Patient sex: M
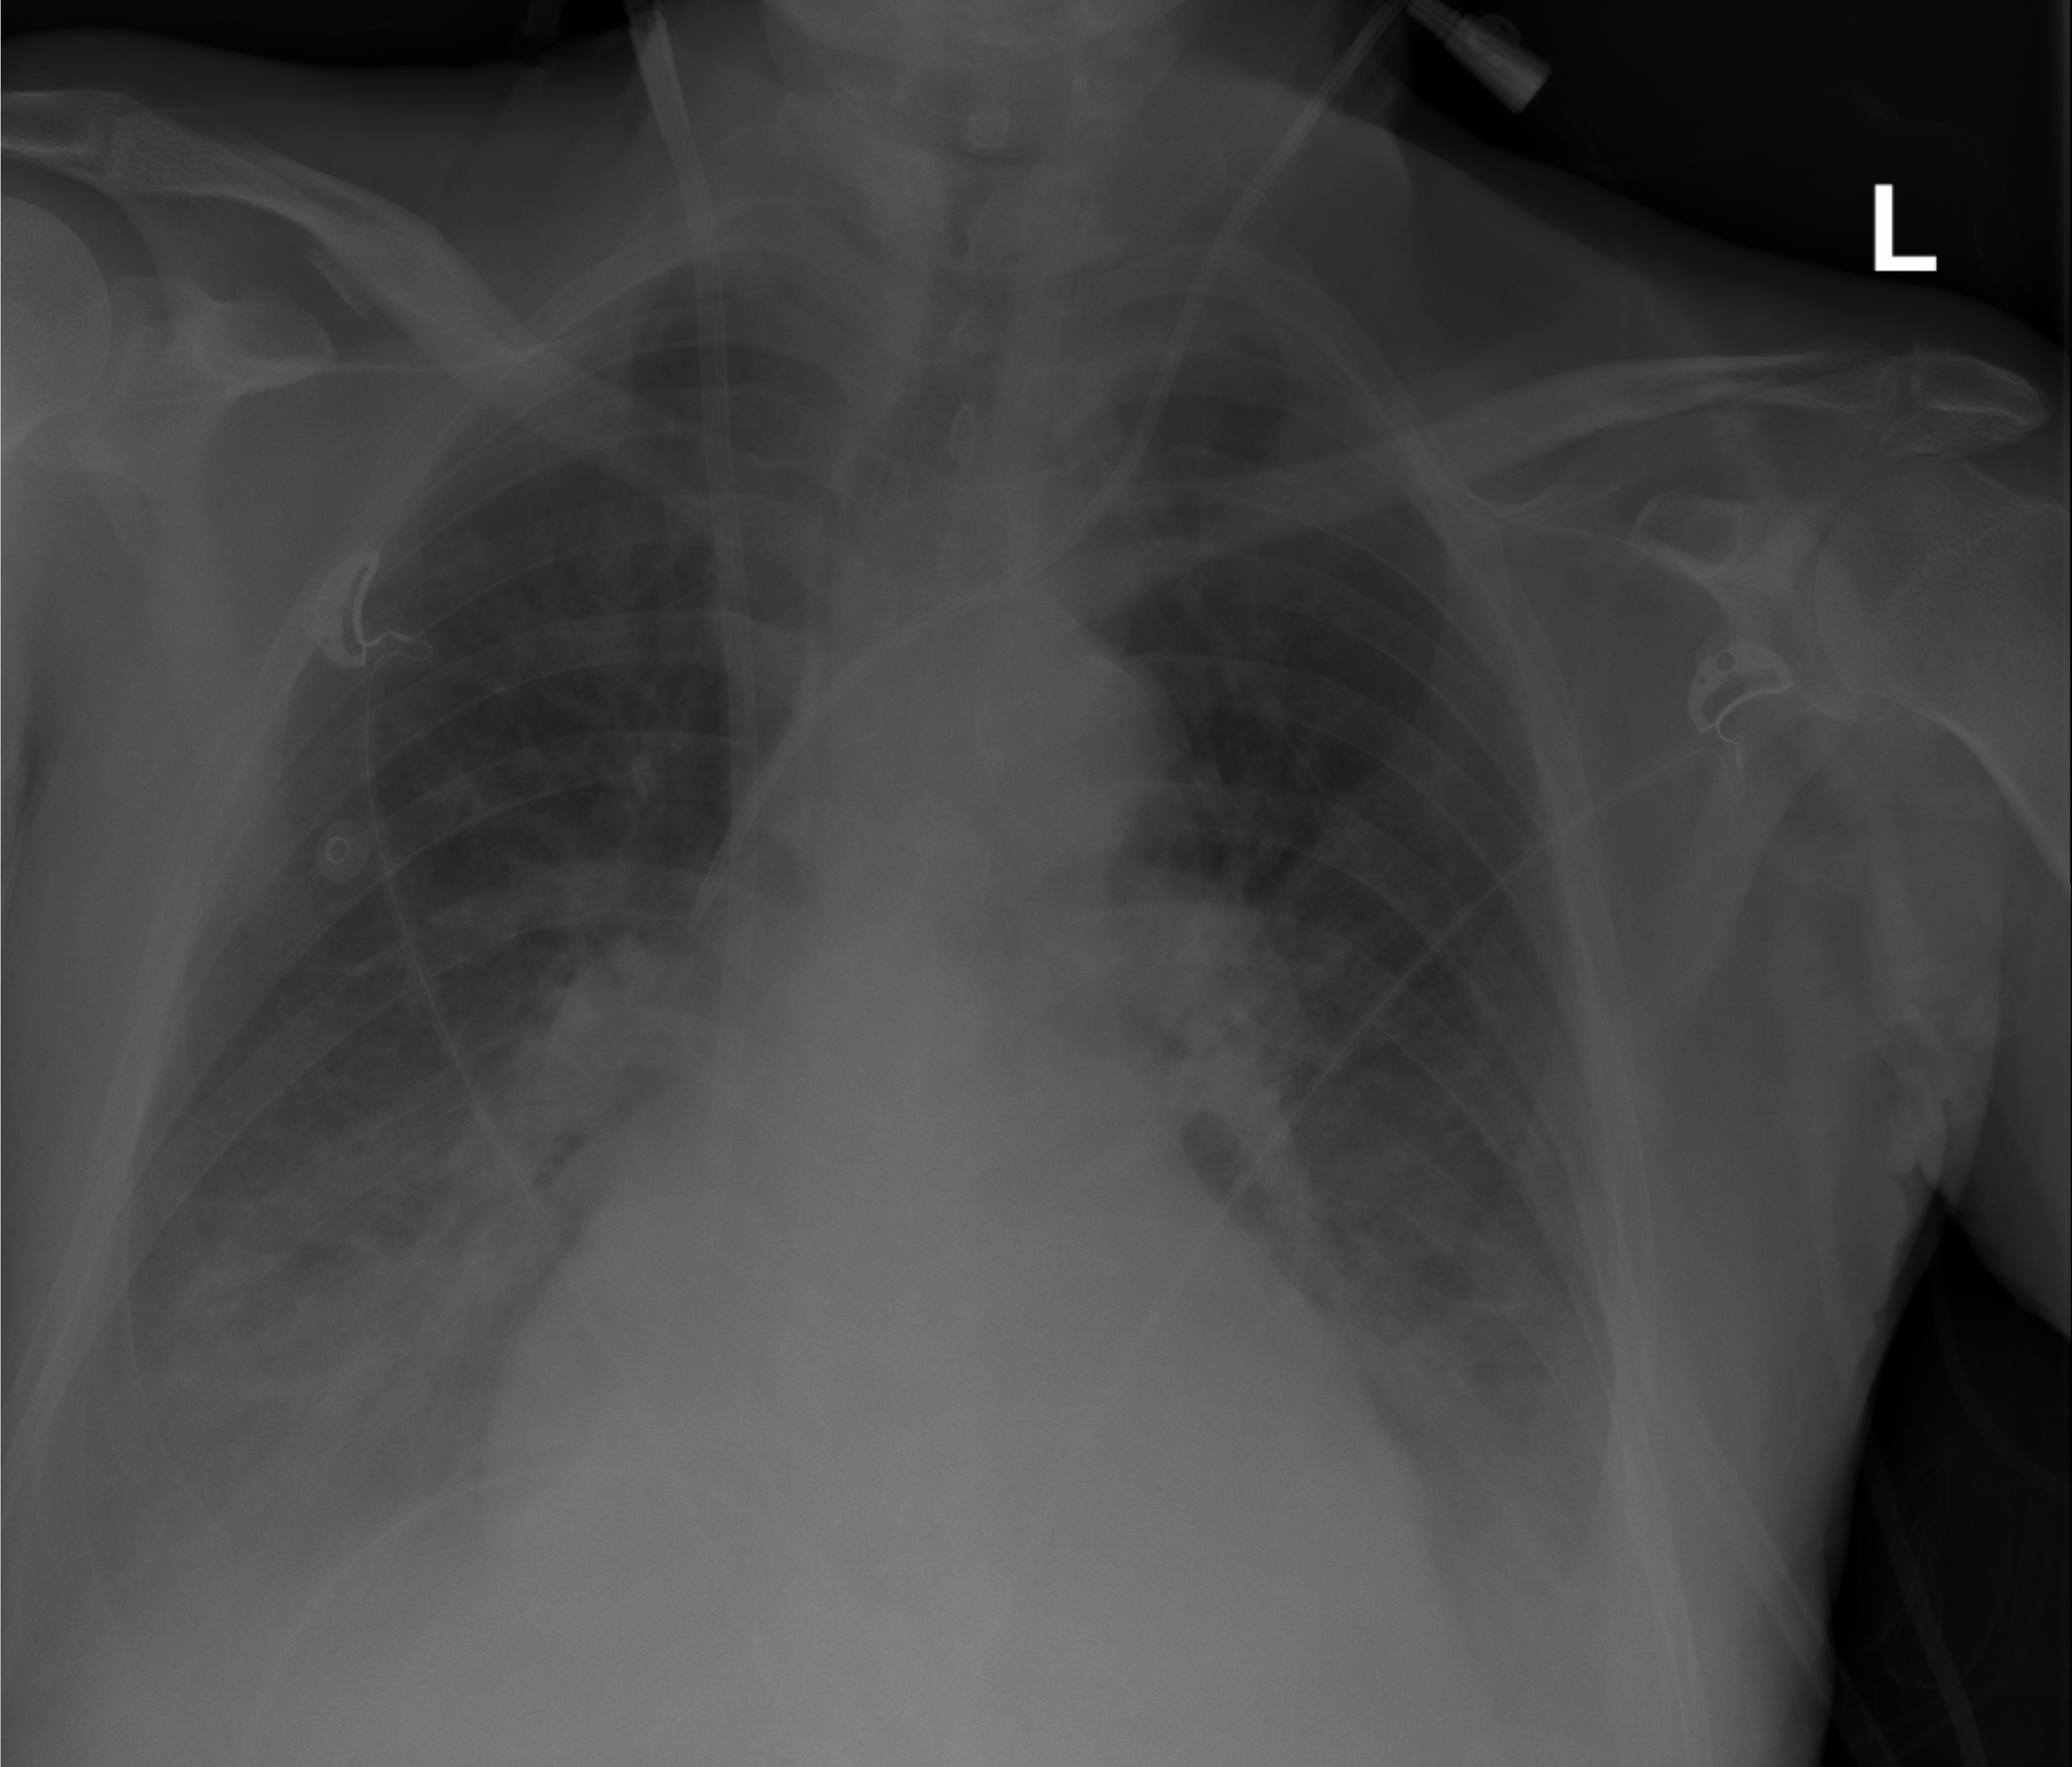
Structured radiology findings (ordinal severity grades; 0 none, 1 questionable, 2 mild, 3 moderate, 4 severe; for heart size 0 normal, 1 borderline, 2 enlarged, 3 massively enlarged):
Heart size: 2
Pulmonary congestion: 0
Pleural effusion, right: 3
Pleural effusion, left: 3
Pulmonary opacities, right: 2
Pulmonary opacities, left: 0
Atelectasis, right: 3
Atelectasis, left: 2